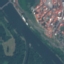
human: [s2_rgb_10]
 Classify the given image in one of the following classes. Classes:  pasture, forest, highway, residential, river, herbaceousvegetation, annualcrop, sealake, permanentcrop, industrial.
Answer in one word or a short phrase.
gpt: River